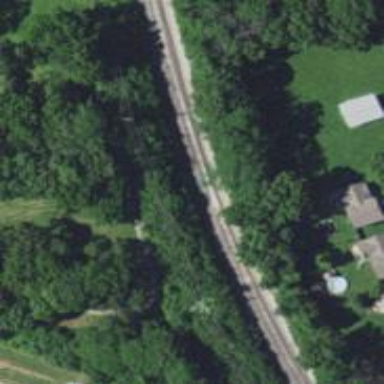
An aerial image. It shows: Railway track.